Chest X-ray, PA view. Patient: 25 years old, sex F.
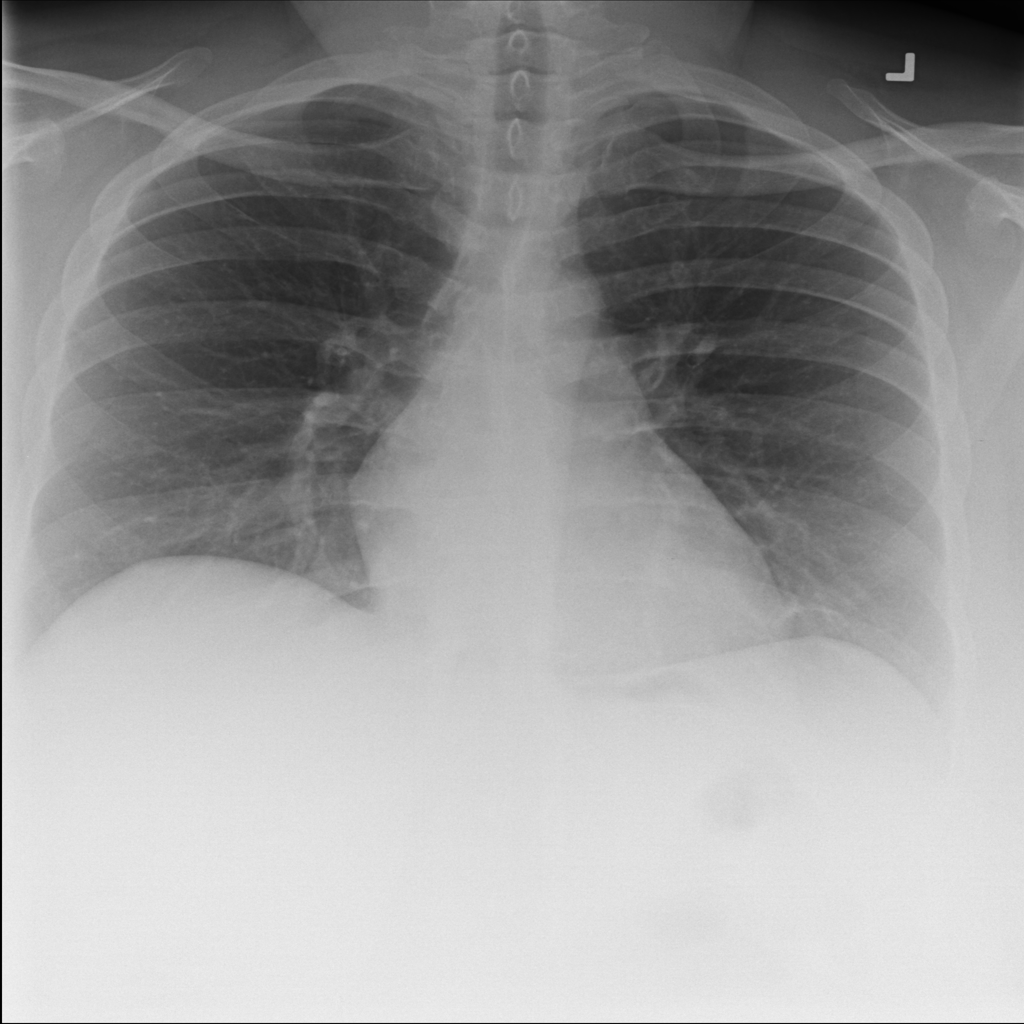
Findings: No Finding